Question: I am in the process of converting a Silverlight app into a standard Web app (ie all HTML, CSS and JavaScript via jQuery 1.4.4). I'm not the most experienced when it comes to web development, so I am wondering what would be the best way to convert this custom Silverlight control into a web equivalent?

It boils down to just being a fancy radio button group. The user can click on any type, and only one type can be selected at a time. For the web equivalent, it needs to set a value that will get POSTed to the server.
For now I am just using a standard '<select>' tag which is of course functional and doesn't require JavaScript (which is nice), but ultimately is not going to fly. I will place a '<select>' inside of a '<noscript>' tag to allow non-js people to still be functional.
Can anyone recommend a good approach for tackling this? Any existing plugins/controls out in the wild I could take advantage of?
(I am using ASP.NET MVC 3, but I don't think that's very relevant here)
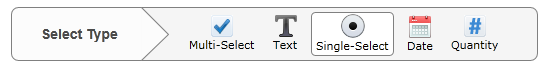
Answer: I would use a <ul> and make the selections a <li>. Styling is easy enough to apply to that, and there are tons of samples online.
Place a click on the li using jQuery to disable. If you are going to disable other selections, you should also include a reset/clear type function to they can choose again in case they made a mistake.